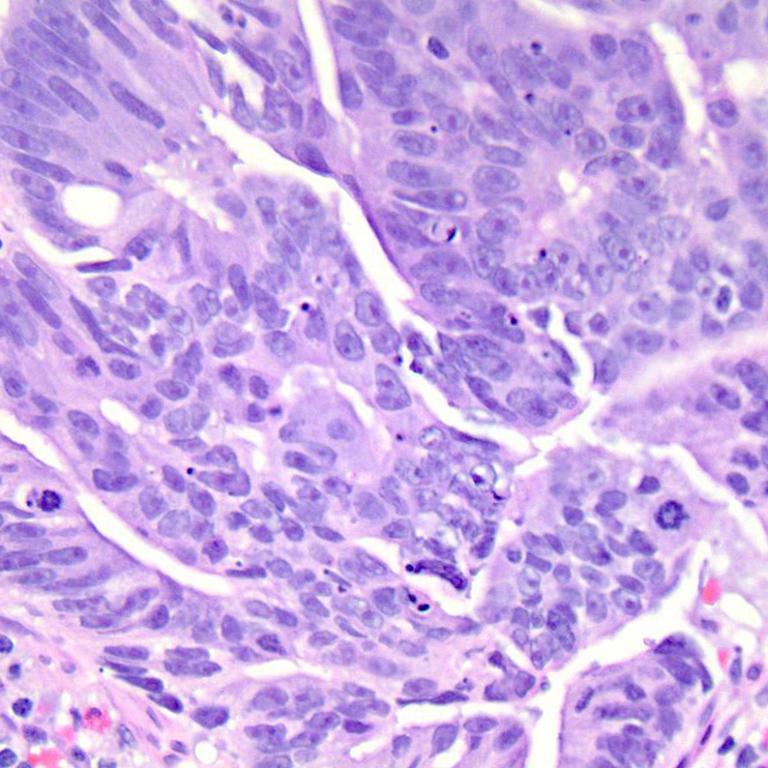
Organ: colon
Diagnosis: adenocarcinomas